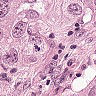
Metastatic tissue present: yes